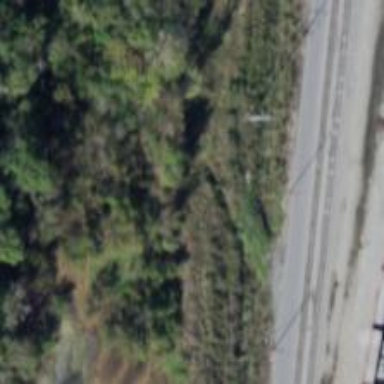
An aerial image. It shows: Abandoned spur railway.